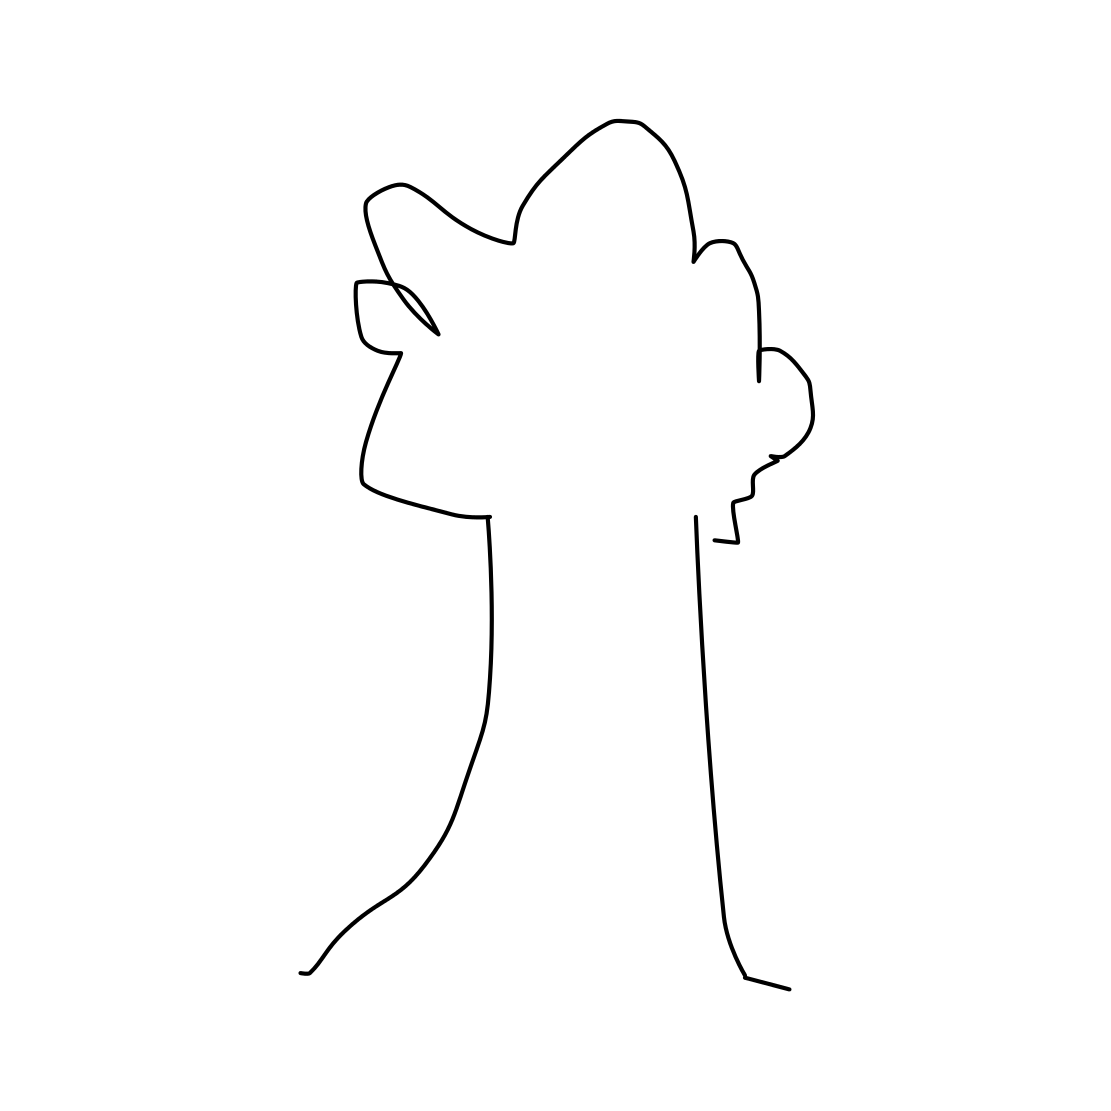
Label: tree